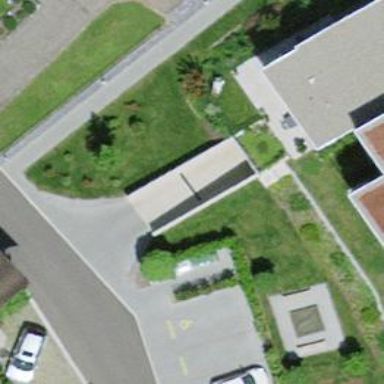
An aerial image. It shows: Parking entrance.